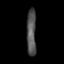
Tissue: skin
Cell type: Epithelial cells
Senescence score: 0.2759
Nuclear area (px): 438
Mean DAPI intensity: 82.653